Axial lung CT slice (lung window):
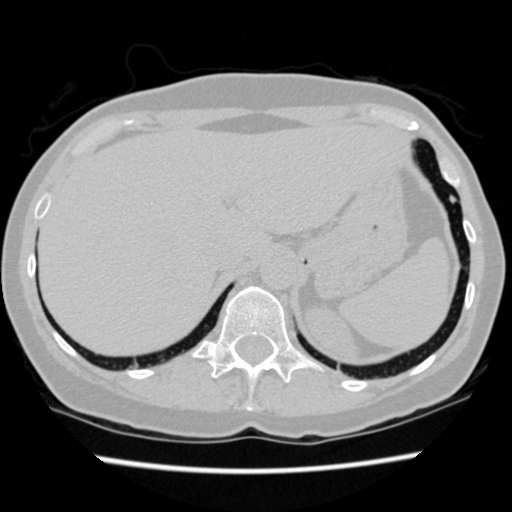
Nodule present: yes
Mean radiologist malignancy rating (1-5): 3